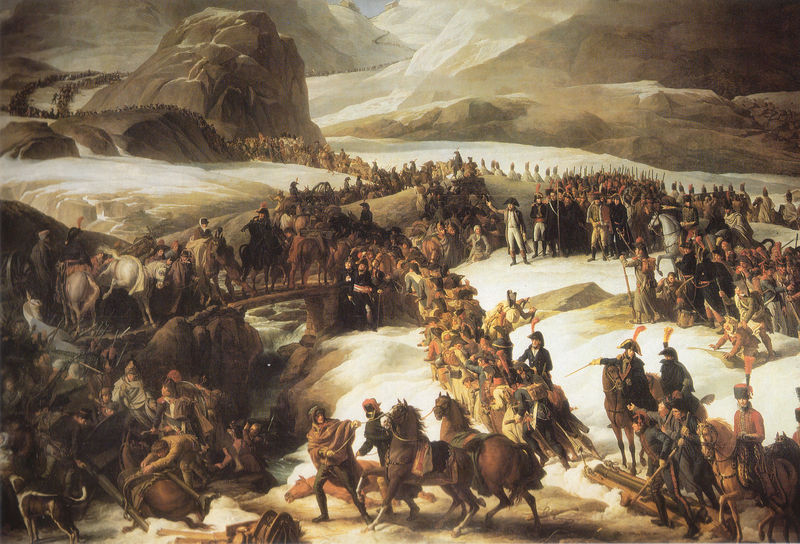
Titel: Passage du Grand-Saint-Bernard par l'armée francaise, 20 mai 1800
Künstler: Charles Thévenin
Standort: Versailles
Institution: Musée National du Château de Versailles et de Trianon
Schlagwörter: berg, blau, dunkel, felsen, gemälde, gestein, gruppe, hand, himmel, kampf, mann, umhang, wasser, weiß, fluss, landschaft, menschen, braun, frankreich, grau, hell, holz, hut, hüte, männer, schwarz, strasse, eis, hund, rot, schnee, tier, tiere, weg, beige, menge, kappe, arme, historie, mensch, pelz, stein, steine, tod, hände, reiche, öl, bach, kalt, brücke, pferd, pferde, reiter, szenerie, chaos, federbusch, hufe, reiten, sattel, italien, stab, gepäck, russland, berge, fels, gebirge, gletscher, klippen, zug, kuh, berglandschaft, schlucht, winter, rad, wagen, franzosen, krieg, schlacht, historienbild, soldaten, flucht, karawane, kanone, übergang, wandern, alpen, kälte, militär, uniform, uniformen, waffen, soldat, waffe, hektik, schlange, napoleon, degen, offizier, anführer, armee, feldzug, heer, kämpfen, marsch, schimmel, fuchs, eiß, gewehr, kavallerie, gegner, gefangene, hunger, sturz, gebirgsbach, unfall, general, historienmalerei, feldherr, kanonen, schlitten, rucksack, rückzug, marschieren, menschenzug, wanderung, pass, kompanie, schlachtfeld, mühe, mähnen, überquerung, massen, menschenmassen, gebrige, truppen, milität, feldherren, waffeb, russlnd, befehl, heerzug, heereszug, anstehen, weeiss, grosse, milvische brücke, kanonne, berittene, alpenüberquerung, gesteim, marsch über die alpen, napoleoos zeit, perspsktive, rußlandfeldzug, winterfeldzug, eis#, leutenant, abene